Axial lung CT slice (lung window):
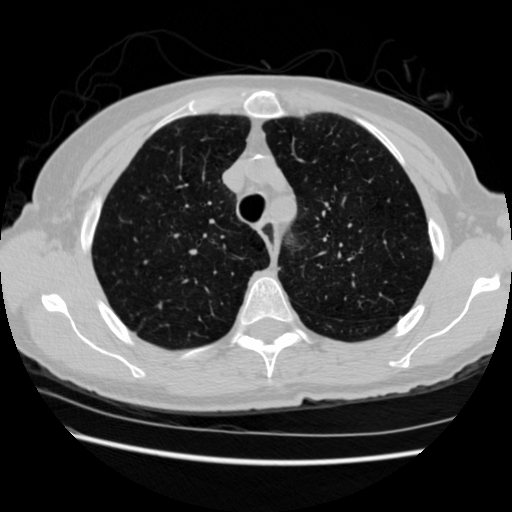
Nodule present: no